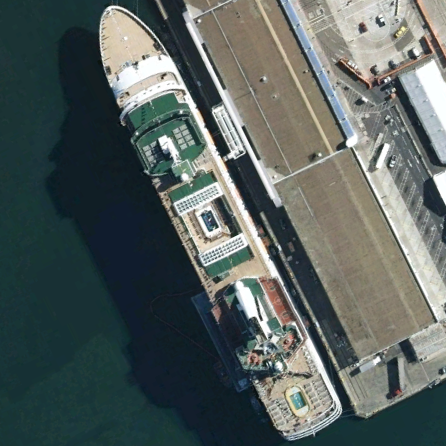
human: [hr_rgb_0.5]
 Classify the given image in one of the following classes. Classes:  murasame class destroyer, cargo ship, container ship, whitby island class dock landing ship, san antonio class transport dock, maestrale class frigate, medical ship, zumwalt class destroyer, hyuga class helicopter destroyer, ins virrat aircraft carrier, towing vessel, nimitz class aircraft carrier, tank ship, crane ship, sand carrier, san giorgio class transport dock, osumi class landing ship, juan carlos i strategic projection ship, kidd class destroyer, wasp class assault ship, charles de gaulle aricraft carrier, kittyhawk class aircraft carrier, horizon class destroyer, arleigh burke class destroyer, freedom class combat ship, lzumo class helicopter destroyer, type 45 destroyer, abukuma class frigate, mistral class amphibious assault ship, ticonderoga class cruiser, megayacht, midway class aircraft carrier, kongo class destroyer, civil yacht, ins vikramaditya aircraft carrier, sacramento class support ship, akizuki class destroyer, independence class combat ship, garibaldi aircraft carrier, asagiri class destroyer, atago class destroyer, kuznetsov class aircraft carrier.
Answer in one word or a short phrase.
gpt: Megayacht